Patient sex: M
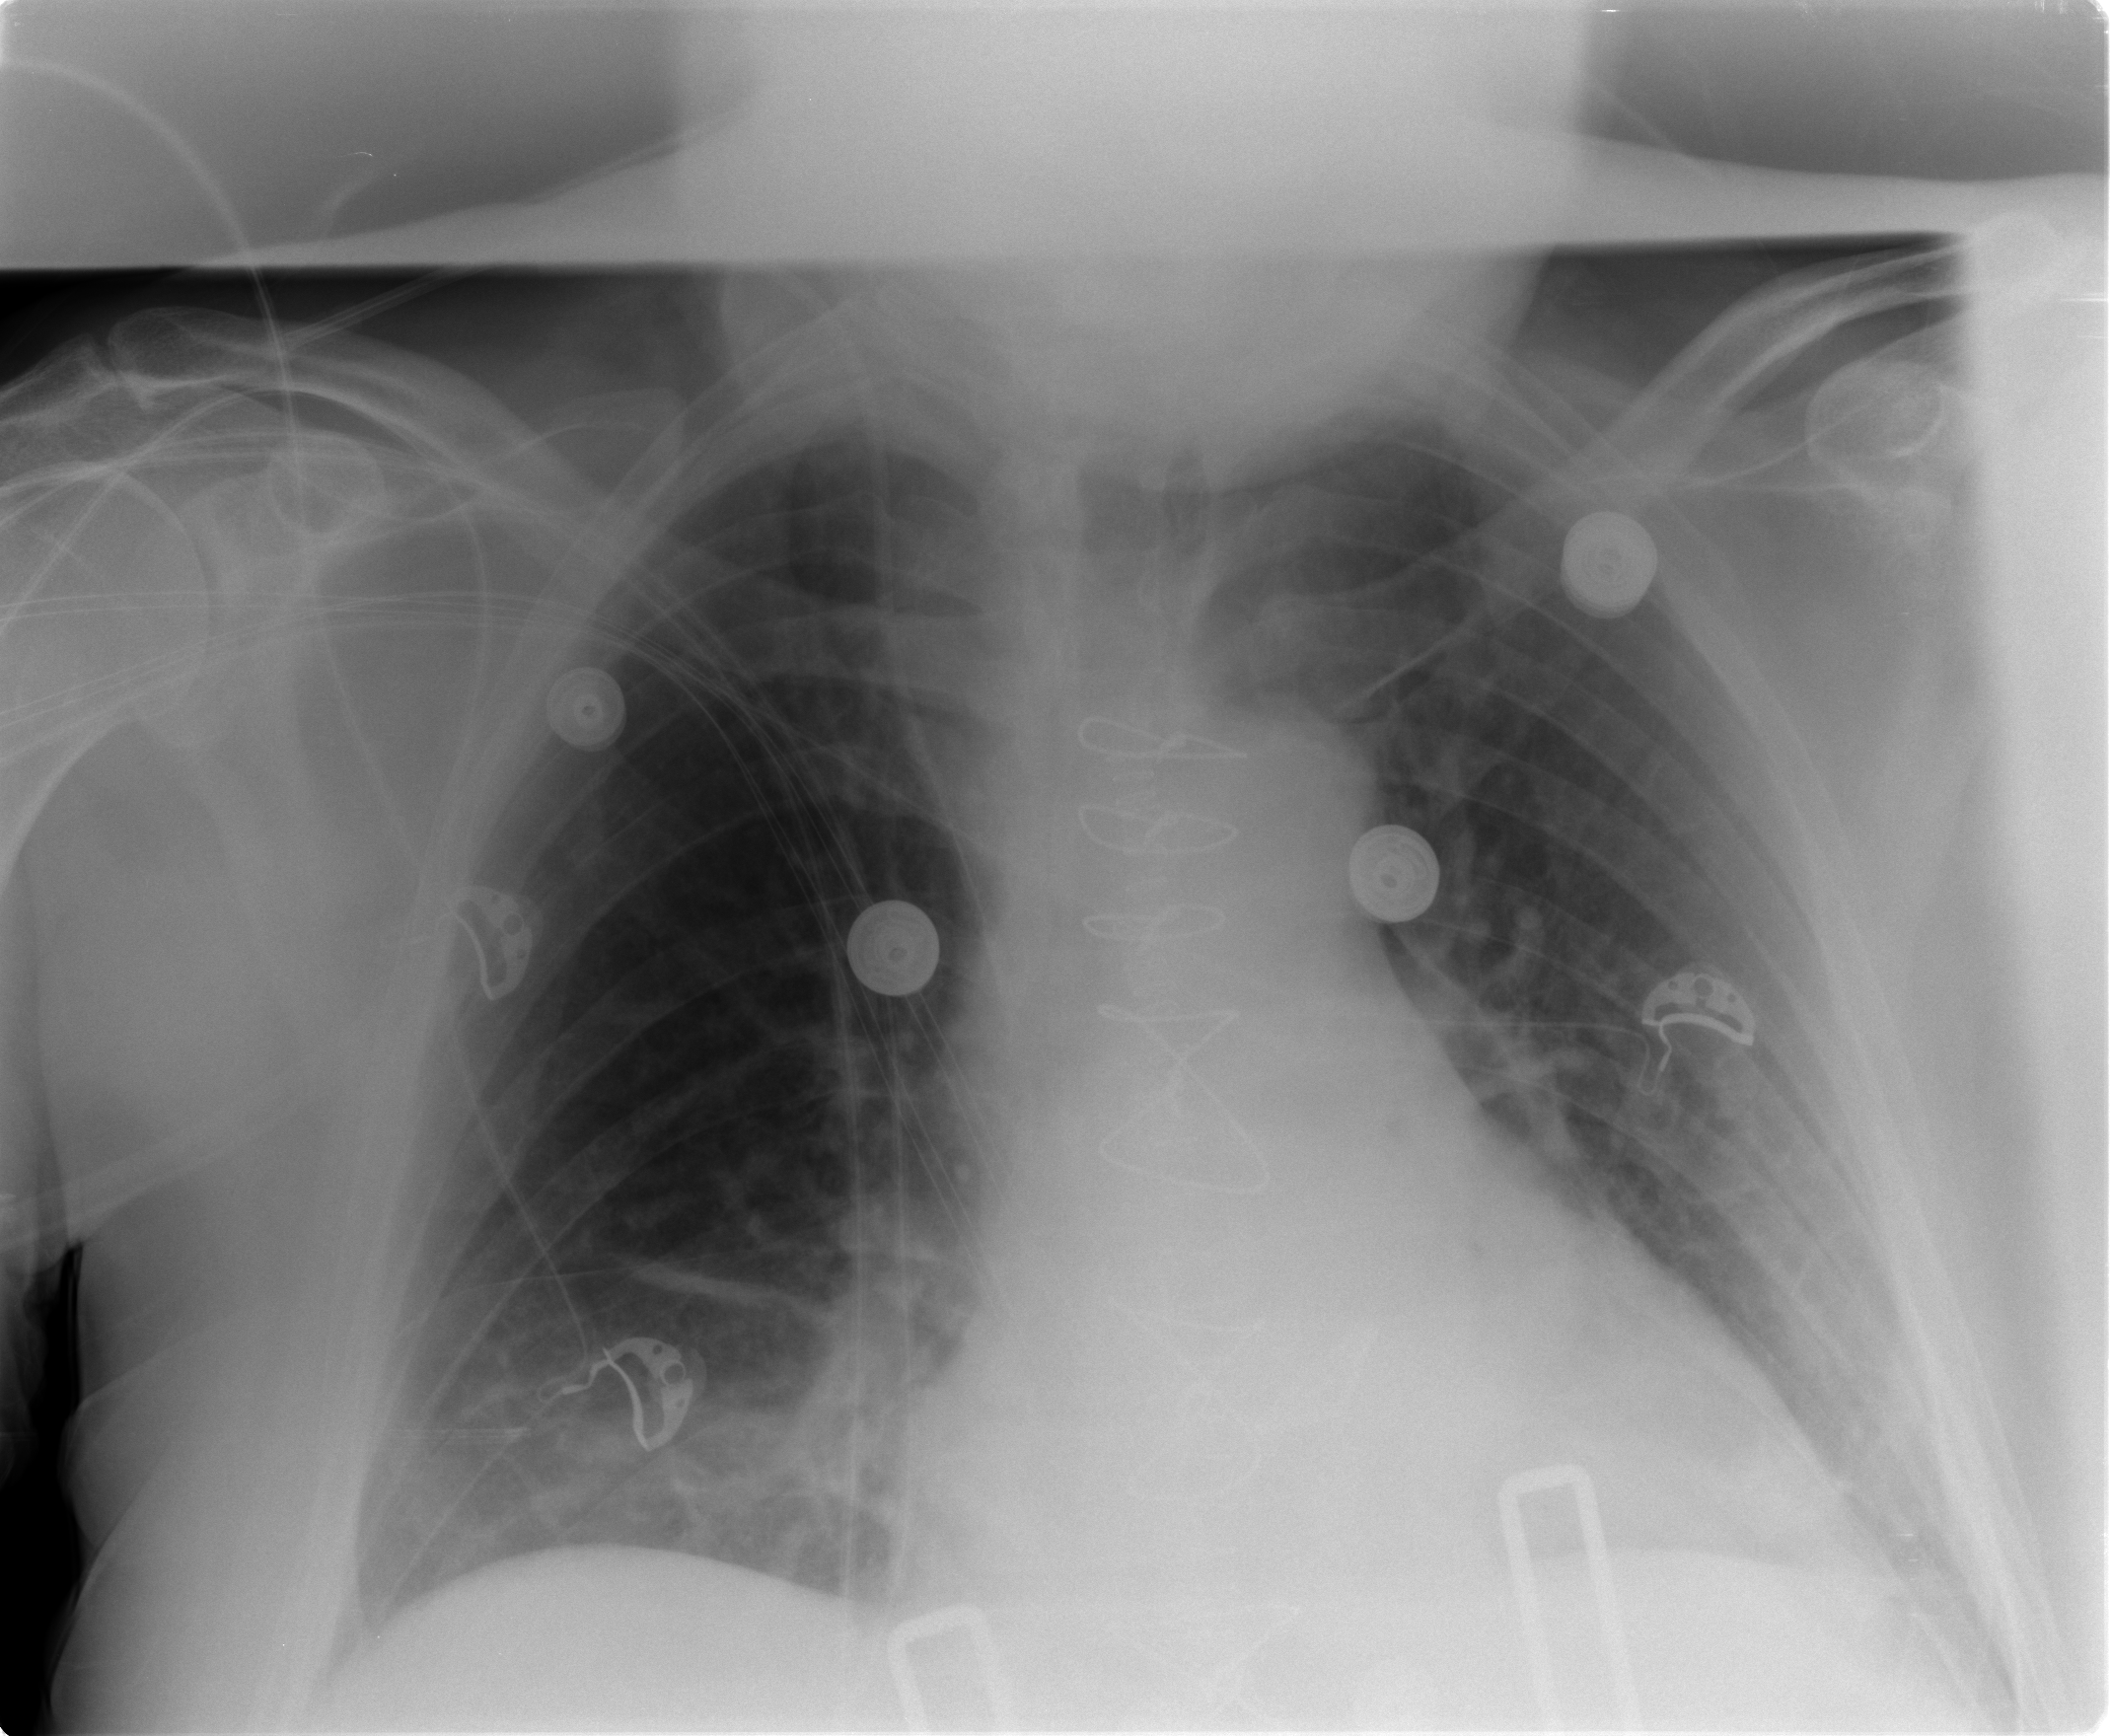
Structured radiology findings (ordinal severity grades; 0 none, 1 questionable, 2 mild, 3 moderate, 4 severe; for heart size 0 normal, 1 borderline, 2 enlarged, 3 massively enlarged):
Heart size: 2
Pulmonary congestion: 1
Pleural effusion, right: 0
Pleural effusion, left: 1
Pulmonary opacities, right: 0
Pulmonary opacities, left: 0
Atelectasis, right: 2
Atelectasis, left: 2